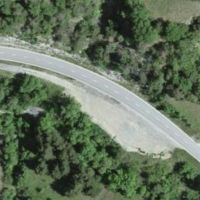
EUNIS habitat code: 55
Species observed at this site:
Cichorium intybus
Issoria lathonia